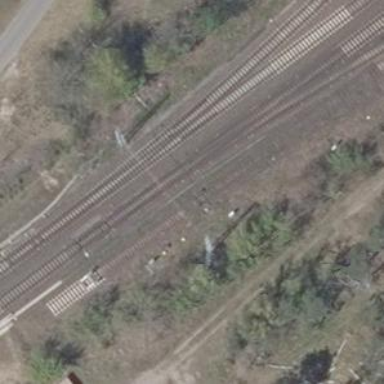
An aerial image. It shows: Railway switch with turnout to the right.